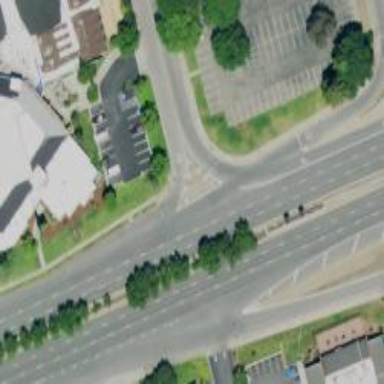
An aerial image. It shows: Solid stop line on the road.